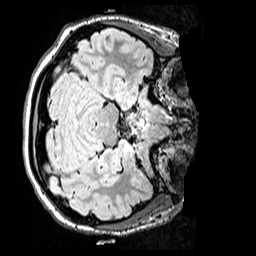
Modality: FLAIR
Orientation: axial
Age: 14
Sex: female
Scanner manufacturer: siemens
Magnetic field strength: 3 T
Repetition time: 5 s
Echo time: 0.388 s